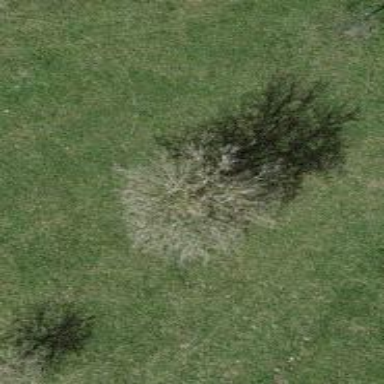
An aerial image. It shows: Beautiful tree in nature.